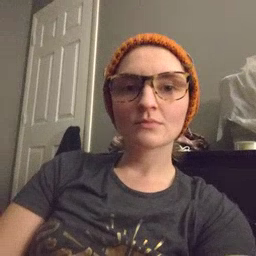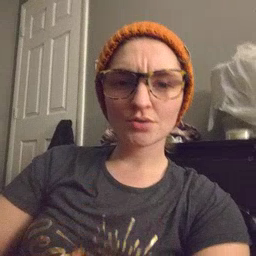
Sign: hungry